Field crop: maize
Growth stage: 2
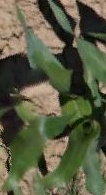
Species: maize